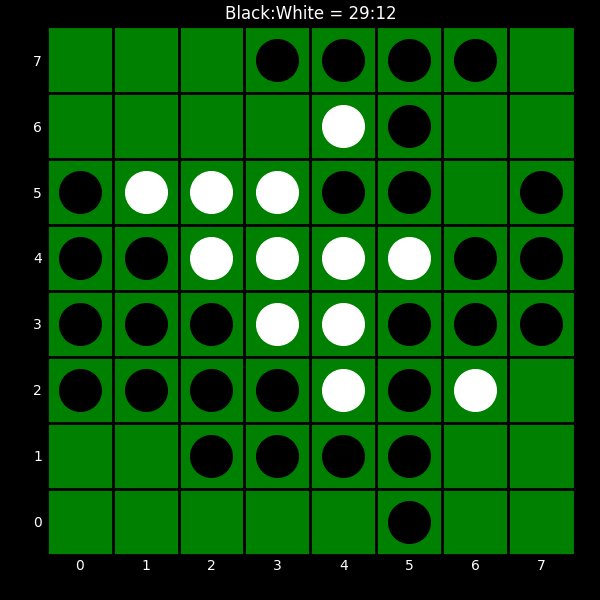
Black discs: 29
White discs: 12